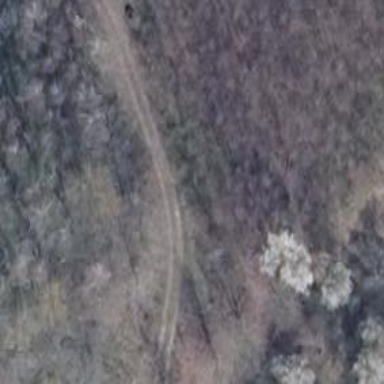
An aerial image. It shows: Grass track with grade5 tracktype.